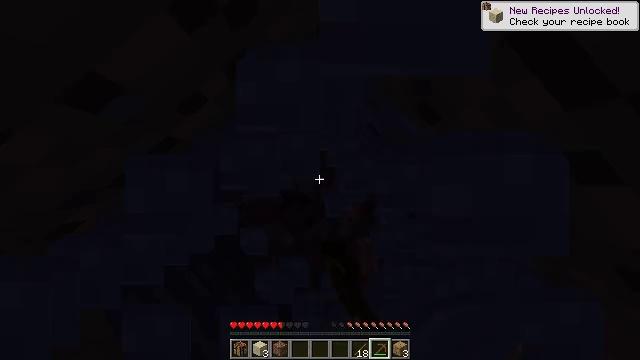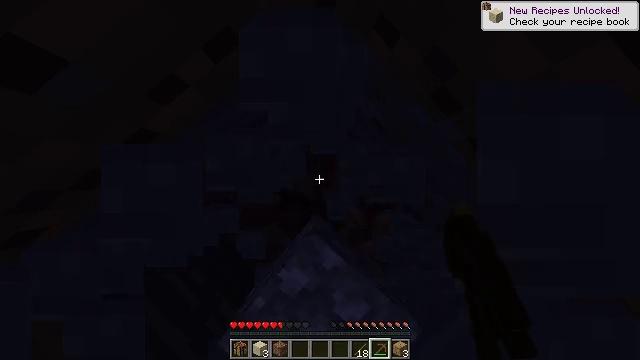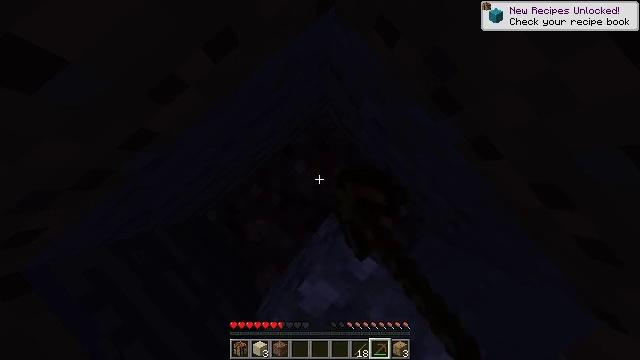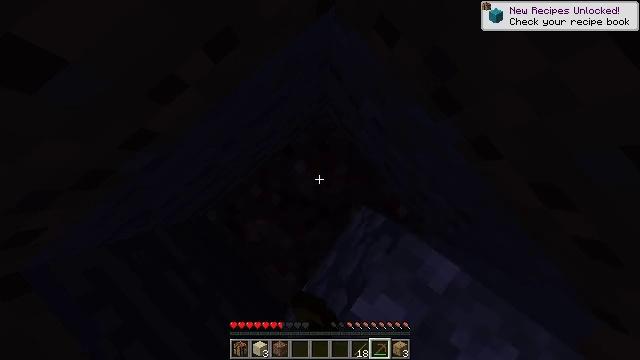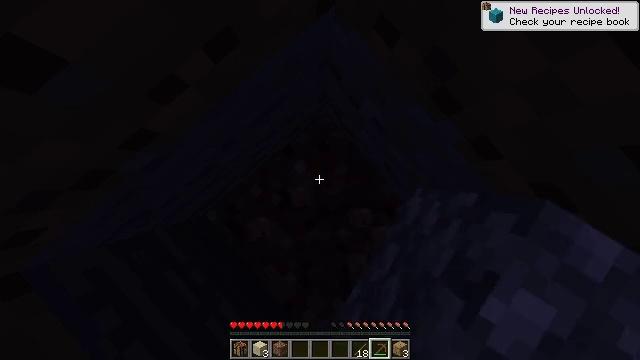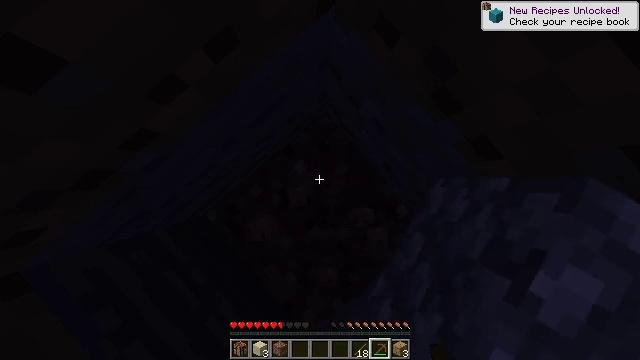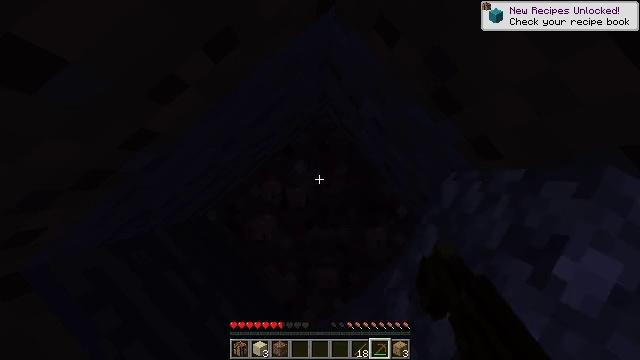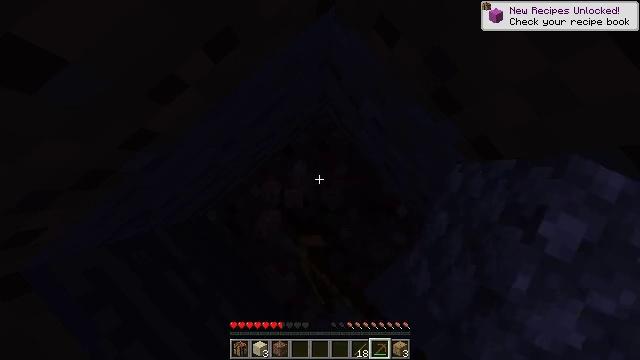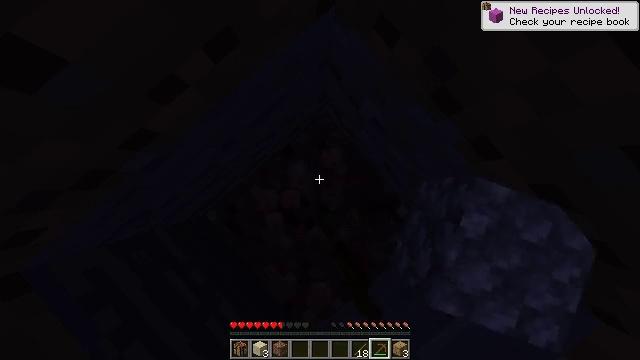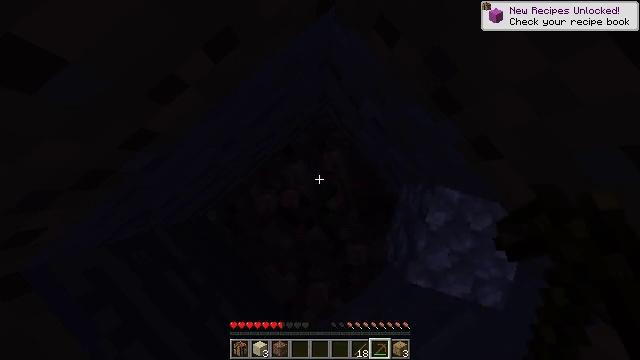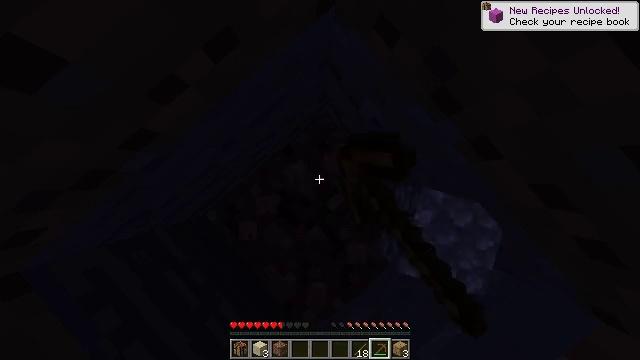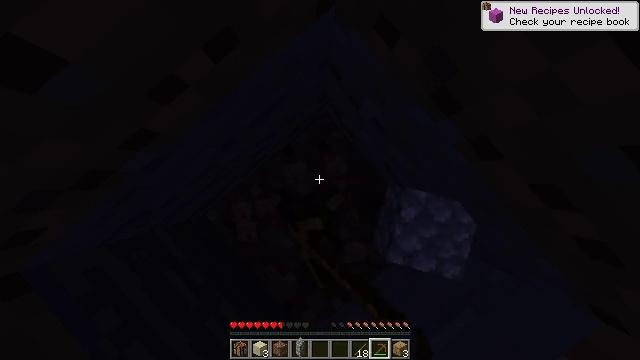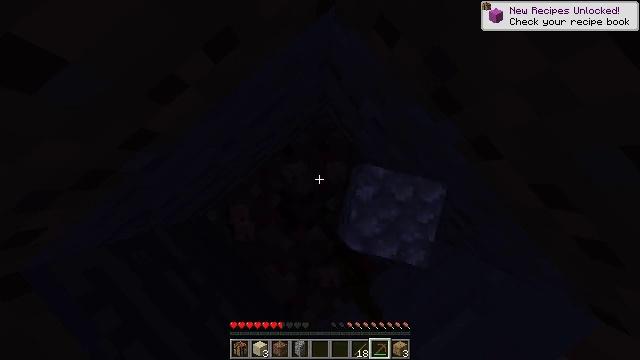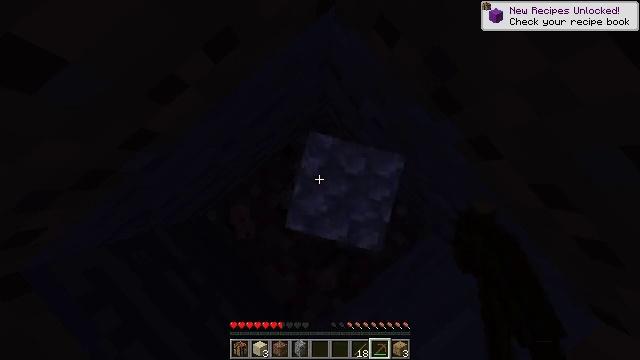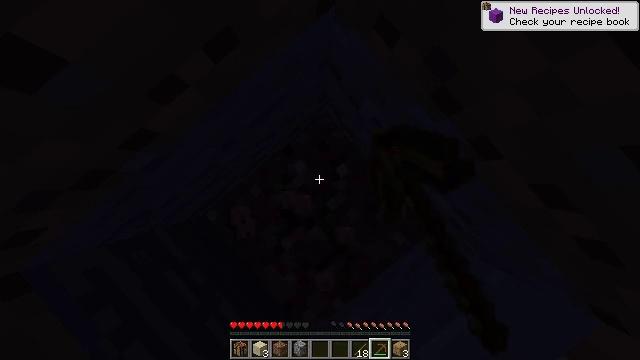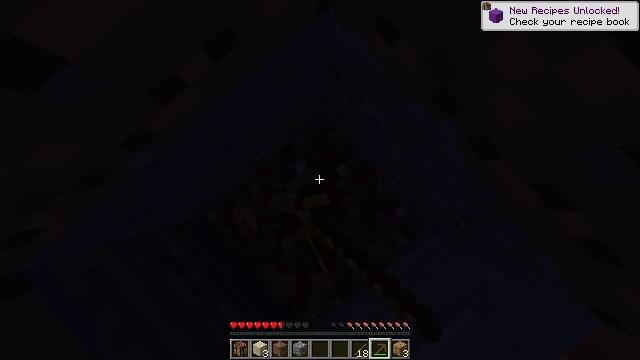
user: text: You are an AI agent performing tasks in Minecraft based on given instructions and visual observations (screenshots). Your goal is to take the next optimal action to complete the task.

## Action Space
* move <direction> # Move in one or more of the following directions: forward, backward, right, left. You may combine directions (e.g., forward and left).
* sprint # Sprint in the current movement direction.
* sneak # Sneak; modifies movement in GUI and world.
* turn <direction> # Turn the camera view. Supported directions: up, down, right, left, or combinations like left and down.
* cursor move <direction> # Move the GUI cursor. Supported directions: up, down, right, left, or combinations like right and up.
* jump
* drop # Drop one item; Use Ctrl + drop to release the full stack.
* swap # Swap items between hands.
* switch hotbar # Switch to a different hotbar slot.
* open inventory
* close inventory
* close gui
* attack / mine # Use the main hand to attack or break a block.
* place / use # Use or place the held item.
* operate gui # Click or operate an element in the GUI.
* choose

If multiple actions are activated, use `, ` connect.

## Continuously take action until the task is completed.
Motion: motion action
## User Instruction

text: Break the granite to collect it.
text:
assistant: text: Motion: attack / mine
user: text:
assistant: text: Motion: attack / mine
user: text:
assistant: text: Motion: attack / mine
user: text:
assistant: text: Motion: attack / mine
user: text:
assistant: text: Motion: attack / mine
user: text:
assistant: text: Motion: attack / mine
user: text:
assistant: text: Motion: attack / mine
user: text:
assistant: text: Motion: attack / mine
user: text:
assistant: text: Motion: attack / mine
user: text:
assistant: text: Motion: attack / mine
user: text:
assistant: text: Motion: attack / mine
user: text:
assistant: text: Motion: attack / mine
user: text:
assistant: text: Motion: attack / mine
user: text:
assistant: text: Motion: attack / mine
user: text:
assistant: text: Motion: attack / mine
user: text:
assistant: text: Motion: attack / mine
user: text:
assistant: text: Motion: attack / mine
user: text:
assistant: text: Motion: attack / mine
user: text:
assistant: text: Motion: attack / mine
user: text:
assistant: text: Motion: attack / mine
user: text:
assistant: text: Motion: attack / mine
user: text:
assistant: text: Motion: attack / mine
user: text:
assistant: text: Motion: attack / mine
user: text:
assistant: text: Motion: attack / mine
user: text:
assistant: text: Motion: attack / mine
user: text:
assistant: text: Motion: attack / mine
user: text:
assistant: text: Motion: attack / mine
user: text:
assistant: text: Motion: attack / mine
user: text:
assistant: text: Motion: attack / mine
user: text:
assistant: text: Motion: attack / mine